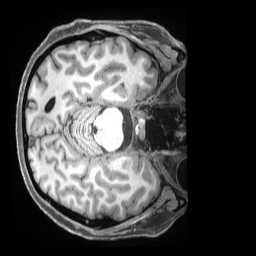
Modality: T1w
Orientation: axial
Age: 41
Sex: male
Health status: ill
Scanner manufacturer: siemens
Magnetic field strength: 3 T
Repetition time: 2.5 s
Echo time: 0.00181 s